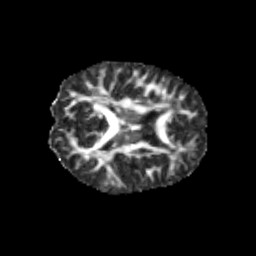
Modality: FA
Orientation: axial
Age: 8
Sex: male
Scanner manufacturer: siemens
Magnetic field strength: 3 T
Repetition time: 3.8 s
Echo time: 0.07 s